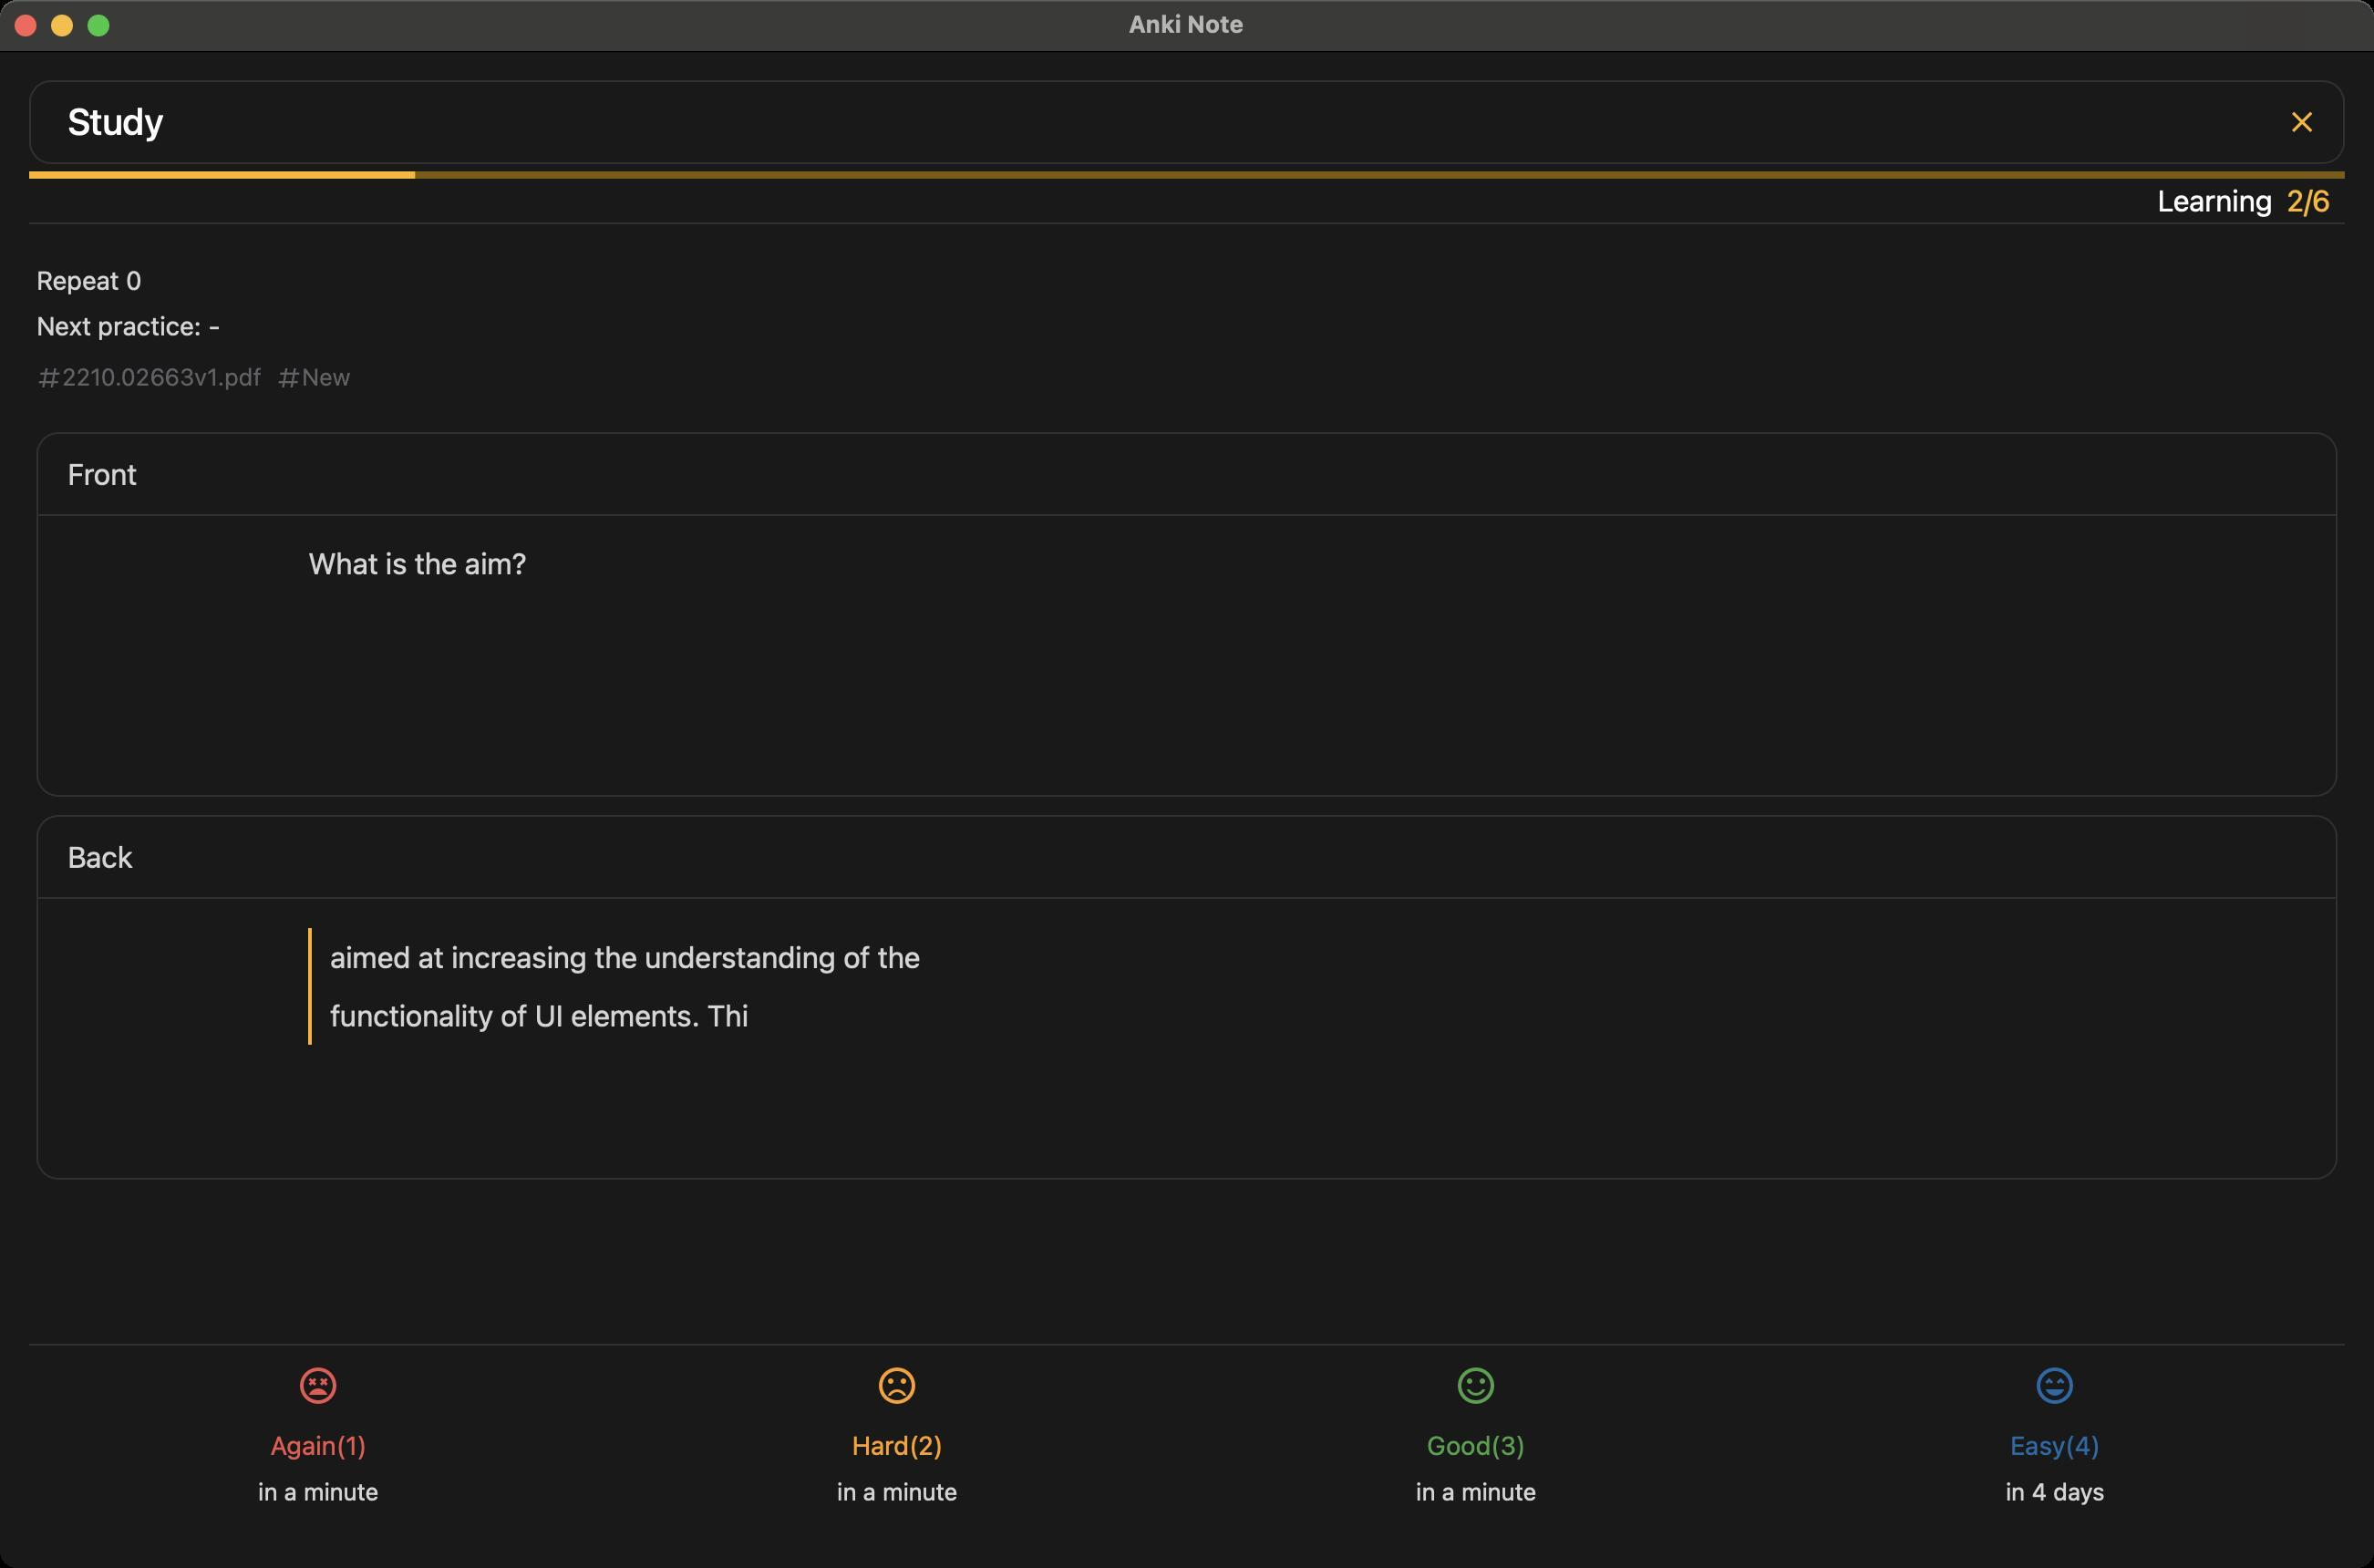
Accessibility tree:
{"name": "Anki_Note", "role": "AXWindow", "description": null, "role_description": "standard window", "value": null, "position": "233.00;83.00", "size": "1302;860", "children": [{"name": null, "role": "AXGroup", "description": null, "role_description": "group", "value": null, "position": "0.00;0.00", "size": "1302;860", "children": [{"name": null, "role": "AXGroup", "description": null, "role_description": "group", "value": null, "position": "0.00;28.00", "size": "1302;832", "children": [{"name": null, "role": "AXGroup", "description": null, "role_description": "group", "value": null, "position": "0.00;28.00", "size": "1302;832", "children": [{"name": "", "role": "AXScrollArea", "description": "", "role_description": "scroll area", "value": "", "position": "0.00;28.00", "size": "1302;832", "children": [{"name": "", "role": "AXWebArea", "description": "Tea Note", "role_description": "HTML content", "value": "", "position": "0.00;28.00", "size": "1302;832", "children": [{"name": "", "role": "AXGroup", "description": "", "role_description": "group", "value": "", "position": "0.00;28.00", "size": "1302;832", "children": [{"name": "", "role": "AXGroup", "description": "", "role_description": "web dialog", "value": "", "position": "0.00;28.00", "size": "1302;832", "children": [{"name": "", "role": "AXGroup", "description": "", "role_description": "group", "value": "", "position": "37.00;51.00", "size": "53;32", "children": [{"name": "", "role": "AXStaticText", "description": "", "role_description": "text", "value": "Study", "position": "37.00;55.00", "size": "53;23", "children": []}]}, {"name": "", "role": "AXButton", "description": "Close", "role_description": "button", "value": "", "position": "1245.00;49.00", "size": "36;36", "children": []}, {"name": "", "role": "AXProgressIndicator", "description": "", "role_description": "progress indicator", "value": 17.0, "position": "16.00;94.00", "size": "1270;4", "children": []}, {"name": "", "role": "AXStaticText", "description": "", "role_description": "text", "value": "Learning", "position": "1183.00;101.00", "size": "64;18", "children": []}, {"name": "", "role": "AXStaticText", "description": "", "role_description": "text", "value": "2/6", "position": "1254.00;101.00", "size": "24;18", "children": []}, {"name": "", "role": "AXGroup", "description": "", "role_description": "group", "value": "", "position": "20.00;143.00", "size": "1256;21", "children": [{"name": "", "role": "AXStaticText", "description": "", "role_description": "text", "value": "Repeat", "position": "20.00;145.00", "size": "46;17", "children": []}, {"name": "", "role": "AXStaticText", "description": "", "role_description": "text", "value": "0", "position": "69.00;145.00", "size": "9;17", "children": []}]}, {"name": "", "role": "AXGroup", "description": "", "role_description": "group", "value": "", "position": "20.00;168.00", "size": "1256;21", "children": [{"name": "", "role": "AXStaticText", "description": "", "role_description": "text", "value": "Next practice", "position": "20.00;170.00", "size": "87;17", "children": []}, {"name": "", "role": "AXStaticText", "description": "", "role_description": "text", "value": ": ", "position": "106.00;170.00", "size": "9;17", "children": []}, {"name": "", "role": "AXStaticText", "description": "", "role_description": "text", "value": "-", "position": "114.00;170.00", "size": "7;17", "children": []}]}, {"name": "", "role": "AXStaticText", "description": "", "role_description": "text", "value": null, "position": "20.00;200.00", "size": "14;15", "children": []}, {"name": "", "role": "AXStaticText", "description": "", "role_description": "text", "value": "2210.02663v1.pdf", "position": "34.00;198.00", "size": "110;17", "children": []}, {"name": "", "role": "AXStaticText", "description": "", "role_description": "text", "value": null, "position": "151.00;200.00", "size": "15;15", "children": []}, {"name": "", "role": "AXStaticText", "description": "", "role_description": "text", "value": "New", "position": "165.00;198.00", "size": "28;17", "children": []}, {"name": "", "role": "AXGroup", "description": "", "role_description": "group", "value": "", "position": "21.00;238.00", "size": "1260;45", "children": [{"name": "", "role": "AXStaticText", "description": "", "role_description": "text", "value": "Front", "position": "37.00;251.00", "size": "39;18", "children": []}]}, {"name": "", "role": "AXGroup", "description": "", "role_description": "group", "value": "", "position": "169.00;293.00", "size": "964;32", "children": [{"name": "", "role": "AXStaticText", "description": "", "role_description": "text", "value": "What is the aim?", "position": "169.00;300.00", "size": "120;18", "children": []}]}, {"name": "", "role": "AXGroup", "description": "", "role_description": "group", "value": "", "position": "141.00;293.00", "size": "24;24", "children": [{"name": "", "role": "AXStaticText", "description": "", "role_description": "text", "value": "drag_indicator", "position": "145.00;297.00", "size": "16;16", "children": []}]}, {"name": "", "role": "AXGroup", "description": "", "role_description": "group", "value": "", "position": "21.00;448.00", "size": "1260;45", "children": [{"name": "", "role": "AXStaticText", "description": "", "role_description": "text", "value": "Back", "position": "37.00;461.00", "size": "36;18", "children": []}]}, {"name": "", "role": "AXGroup", "description": "", "role_description": "group", "value": "", "position": "181.00;509.00", "size": "952;64", "children": [{"name": "", "role": "AXStaticText", "description": "", "role_description": "text", "value": "aimed at increasing the understanding of the\r\nfunctionality of UI elements. Thi", "position": "181.00;516.00", "size": "324;50", "children": []}]}, {"name": "", "role": "AXGroup", "description": "", "role_description": "group", "value": "", "position": "169.00;589.00", "size": "964;32", "children": []}, {"name": "", "role": "AXGroup", "description": "", "role_description": "group", "value": "", "position": "141.00;509.00", "size": "24;24", "children": [{"name": "", "role": "AXStaticText", "description": "", "role_description": "text", "value": "drag_indicator", "position": "145.00;513.00", "size": "16;16", "children": []}]}, {"name": "", "role": "AXStaticText", "description": "", "role_description": "text", "value": "sentiment_very_dissatisfied", "position": "162.00;748.00", "size": "25;24", "children": []}, {"name": "", "role": "AXGroup", "description": "", "role_description": "group", "value": "", "position": "16.00;782.00", "size": "318;21", "children": [{"name": "", "role": "AXStaticText", "description": "", "role_description": "text", "value": "Again(1)", "position": "148.00;784.00", "size": "54;17", "children": []}]}, {"name": "", "role": "AXGroup", "description": "", "role_description": "group", "value": "", "position": "16.00;809.00", "size": "318;19", "children": [{"name": "", "role": "AXStaticText", "description": "", "role_description": "text", "value": "in a minute", "position": "141.00;810.00", "size": "67;16", "children": []}]}, {"name": "", "role": "AXStaticText", "description": "", "role_description": "text", "value": "sentiment_dissatisfied", "position": "480.00;748.00", "size": "25;24", "children": []}, {"name": "", "role": "AXGroup", "description": "", "role_description": "group", "value": "", "position": "333.00;782.00", "size": "318;21", "children": [{"name": "", "role": "AXStaticText", "description": "", "role_description": "text", "value": "Hard(2)", "position": "467.00;784.00", "size": "51;17", "children": []}]}, {"name": "", "role": "AXGroup", "description": "", "role_description": "group", "value": "", "position": "333.00;809.00", "size": "318;19", "children": [{"name": "", "role": "AXStaticText", "description": "", "role_description": "text", "value": "in a minute", "position": "459.00;810.00", "size": "67;16", "children": []}]}, {"name": "", "role": "AXStaticText", "description": "", "role_description": "text", "value": "sentiment_satisfied", "position": "797.00;748.00", "size": "25;24", "children": []}, {"name": "", "role": "AXGroup", "description": "", "role_description": "group", "value": "", "position": "651.00;782.00", "size": "318;21", "children": [{"name": "", "role": "AXStaticText", "description": "", "role_description": "text", "value": "Good(3)", "position": "782.00;784.00", "size": "55;17", "children": []}]}, {"name": "", "role": "AXGroup", "description": "", "role_description": "group", "value": "", "position": "651.00;809.00", "size": "318;19", "children": [{"name": "", "role": "AXStaticText", "description": "", "role_description": "text", "value": "in a minute", "position": "776.00;810.00", "size": "67;16", "children": []}]}, {"name": "", "role": "AXStaticText", "description": "", "role_description": "text", "value": "sentiment_very_satisfied", "position": "1115.00;748.00", "size": "25;24", "children": []}, {"name": "", "role": "AXGroup", "description": "", "role_description": "group", "value": "", "position": "968.00;782.00", "size": "318;21", "children": [{"name": "", "role": "AXStaticText", "description": "", "role_description": "text", "value": "Easy(4)", "position": "1102.00;784.00", "size": "50;17", "children": []}]}, {"name": "", "role": "AXGroup", "description": "", "role_description": "group", "value": "", "position": "968.00;809.00", "size": "318;19", "children": [{"name": "", "role": "AXStaticText", "description": "", "role_description": "text", "value": "in 4 days", "position": "1100.00;810.00", "size": "55;16", "children": []}]}]}]}]}]}]}]}]}, {"name": null, "role": "AXButton", "description": null, "role_description": "close button", "value": null, "position": "7.00;6.00", "size": "14;16", "children": []}, {"name": null, "role": "AXButton", "description": null, "role_description": "full screen button", "value": null, "position": "47.00;6.00", "size": "14;16", "children": [{"name": null, "role": "AXGroup", "description": null, "role_description": "group", "value": null, "position": "47.00;6.00", "size": "14;16", "children": [{"name": null, "role": "AXGroup", "description": null, "role_description": "group", "value": null, "position": "47.00;6.00", "size": "14;16", "children": []}]}]}, {"name": null, "role": "AXButton", "description": null, "role_description": "minimize button", "value": null, "position": "27.00;6.00", "size": "14;16", "children": []}, {"name": null, "role": "AXStaticText", "description": null, "role_description": "text", "value": "Anki Note", "position": "617.00;5.00", "size": "68;16", "children": []}]}